Field crop: maize
Growth stage: 2
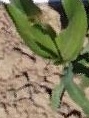
Species: maize